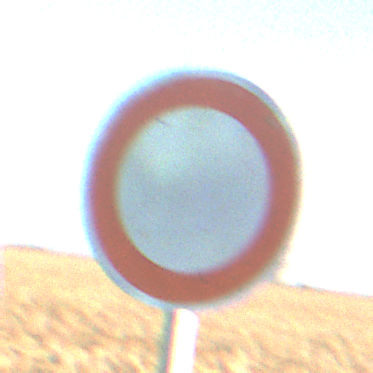
Verkehrszeichen: VerbotFahrzeugeAllerArt
Umgebung: Outdoor, Nature
Tageszeit: SunriseSunset
Wetter: Clear
Licht: Natural
Jahreszeit: NotSpecified
Kontrast: HighContrast